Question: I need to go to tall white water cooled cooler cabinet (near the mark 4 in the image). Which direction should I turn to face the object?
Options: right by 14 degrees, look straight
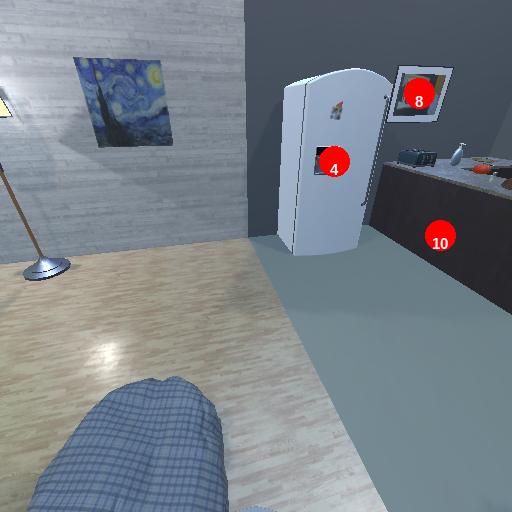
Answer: right by 14 degrees